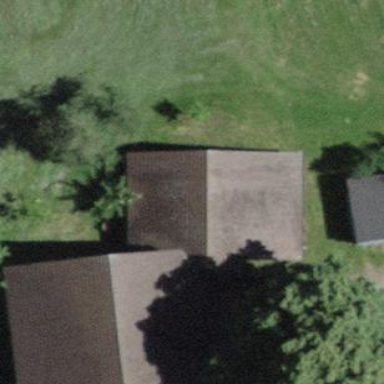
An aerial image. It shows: Barn.